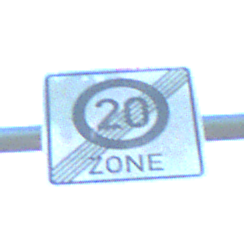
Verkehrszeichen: EndeZone20
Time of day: MorningAfternoon
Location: Outdoor (RoadRail)
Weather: Clear
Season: NotSpecified
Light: Natural